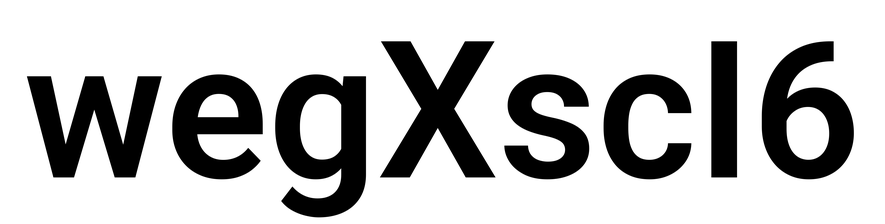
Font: Roboto_SemiBold